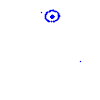
Particle: kaon